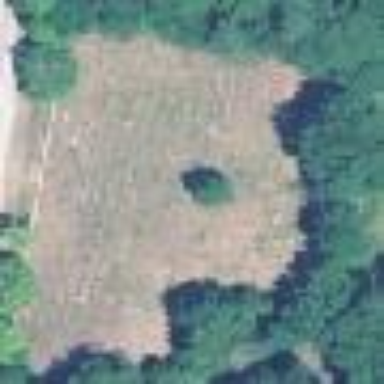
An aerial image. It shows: Cemetery.